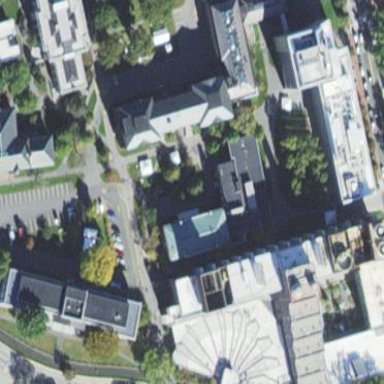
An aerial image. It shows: View of university building.